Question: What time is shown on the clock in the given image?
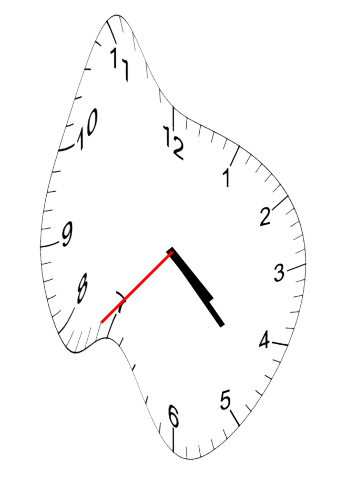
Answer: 04:22:37